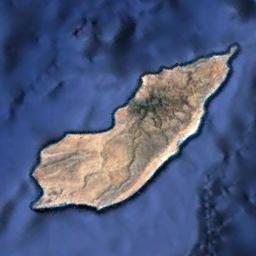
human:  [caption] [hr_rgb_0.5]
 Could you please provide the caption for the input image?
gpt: Islands are long and thin .

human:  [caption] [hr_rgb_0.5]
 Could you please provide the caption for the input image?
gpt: The land on the island is uneven .

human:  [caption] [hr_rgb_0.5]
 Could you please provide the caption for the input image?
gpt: Irregularly shaped earthy yellow island surrounded by blue sea water .

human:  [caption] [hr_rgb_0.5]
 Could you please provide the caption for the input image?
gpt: The island without vegetation is surrounded by light blue waters .

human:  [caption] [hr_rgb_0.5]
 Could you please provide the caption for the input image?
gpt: The yellow island with bare land is on a blue sea .